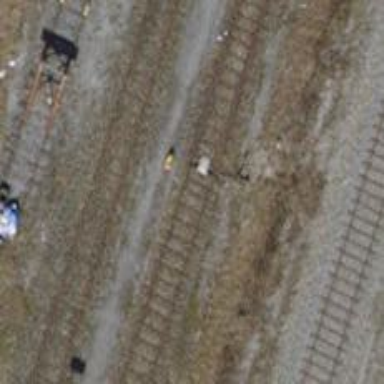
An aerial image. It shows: Railway switch.